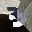
Label: 3